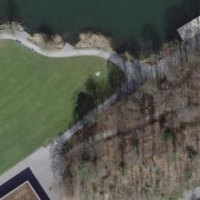
EUNIS habitat code: 41
Species observed at this site:
Motacilla alba
Cirsium arvense
Plantago major
Fulica atra
Acer pseudoplatanus
Mergus merganser